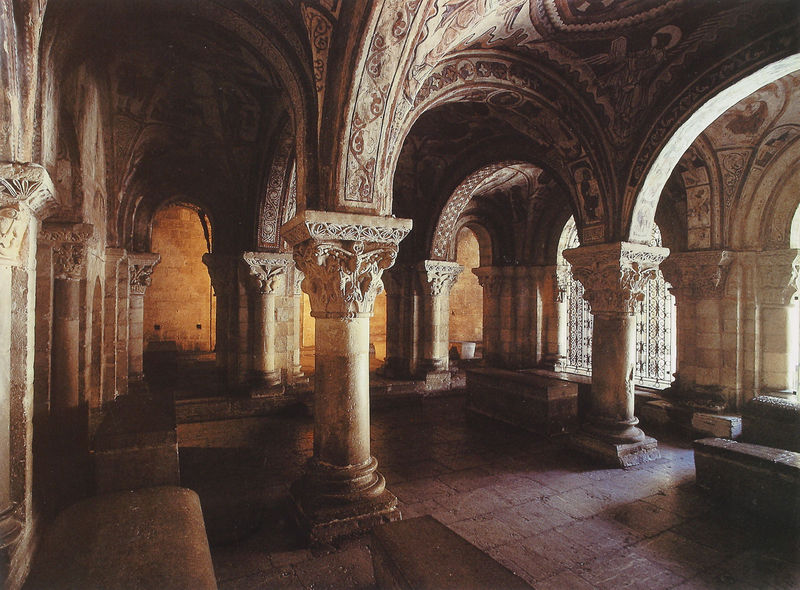
Titel: Pantheon San Isidoro von León
Standort: Léon, S. Isodoro (EU - E)
Schlagwörter: schatten, fenster, licht, säulen, malerei, ornament, sockel, stein, steine, gitter, kirche, spanien, bogen, rundbogen, ornamente, wandmalerei, halle, foto, bögen, gewölbe, kloster, kapitell, portal, gruft, sandstein, mauern, mittelalter, platten, deckengemälde, sitzbank, kapitel, romanisch, jakobsweg, speyer, mittelatler